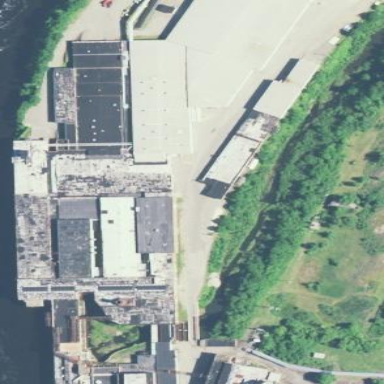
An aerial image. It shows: Industrial building.